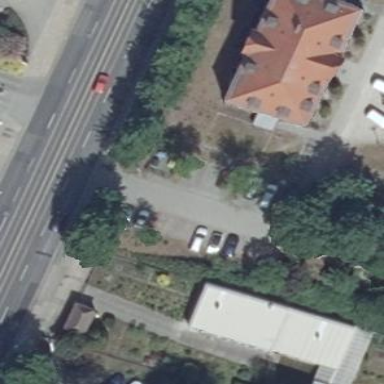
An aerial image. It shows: Parking area with surface made of sett.